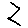
Label: zigzag